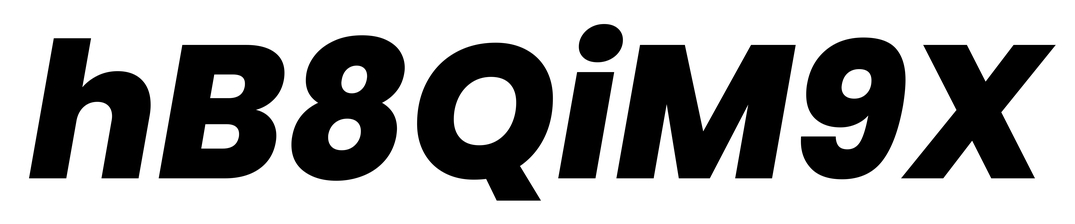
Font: Poppins-ExtraBoldItalic